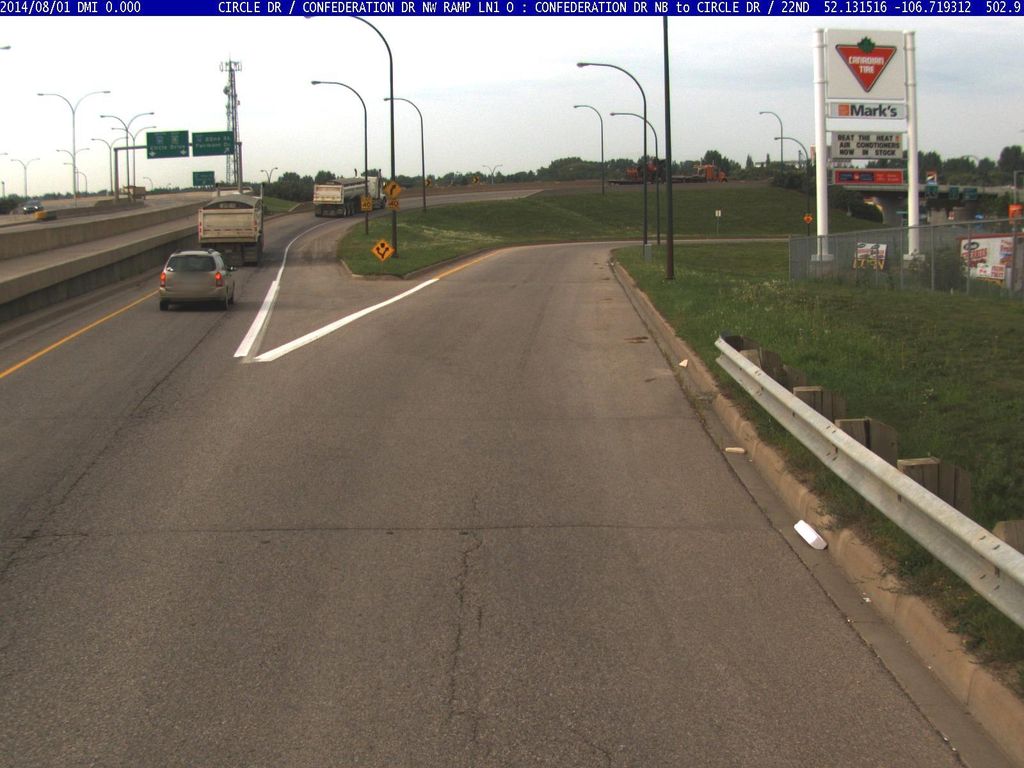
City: saskatoon